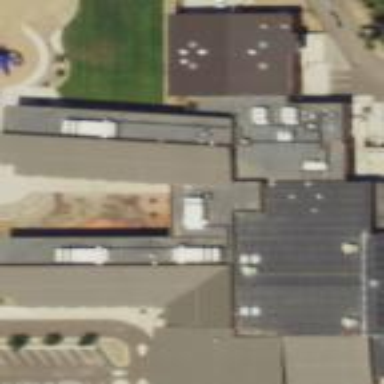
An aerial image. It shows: School building.